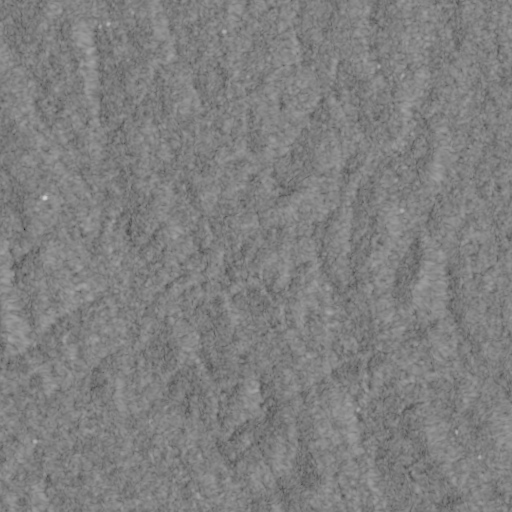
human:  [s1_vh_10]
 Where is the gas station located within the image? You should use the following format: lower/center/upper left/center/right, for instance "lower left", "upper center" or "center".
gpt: The gas station is located in the upper right of the image.
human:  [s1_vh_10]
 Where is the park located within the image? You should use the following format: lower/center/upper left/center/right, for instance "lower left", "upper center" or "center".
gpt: The park is located in the upper right of the image.
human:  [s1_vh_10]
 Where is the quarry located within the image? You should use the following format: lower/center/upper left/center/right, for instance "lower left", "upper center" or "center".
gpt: The quarry is located in the lower right of the image.
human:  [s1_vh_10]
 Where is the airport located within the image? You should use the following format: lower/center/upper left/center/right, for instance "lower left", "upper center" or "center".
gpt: There is no airport in the image.

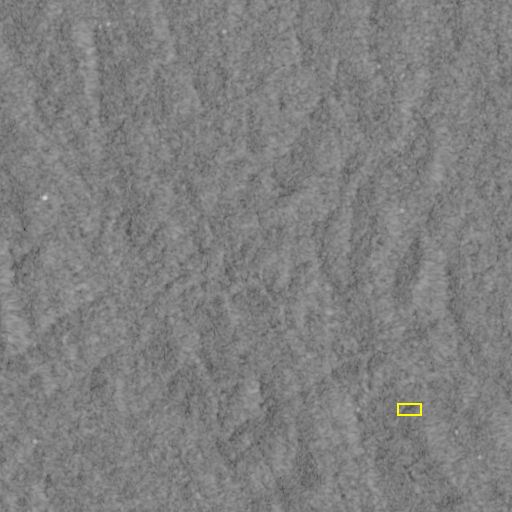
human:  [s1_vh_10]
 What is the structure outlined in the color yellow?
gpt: The structure outlined in yellow is a quarry.
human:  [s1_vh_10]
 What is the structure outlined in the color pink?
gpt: There is no pink outline.